Question: What is the college name?
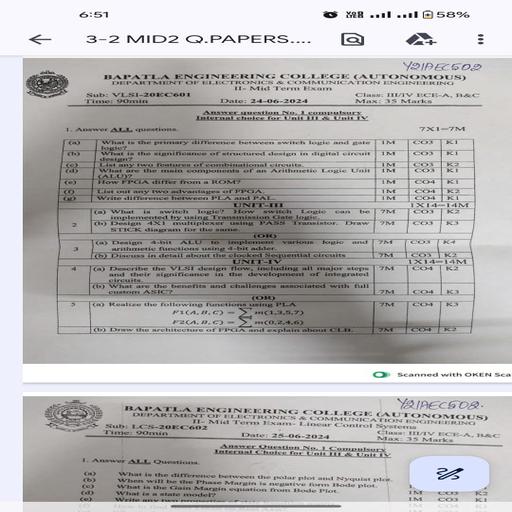
Answer: Bapatla Engineering College